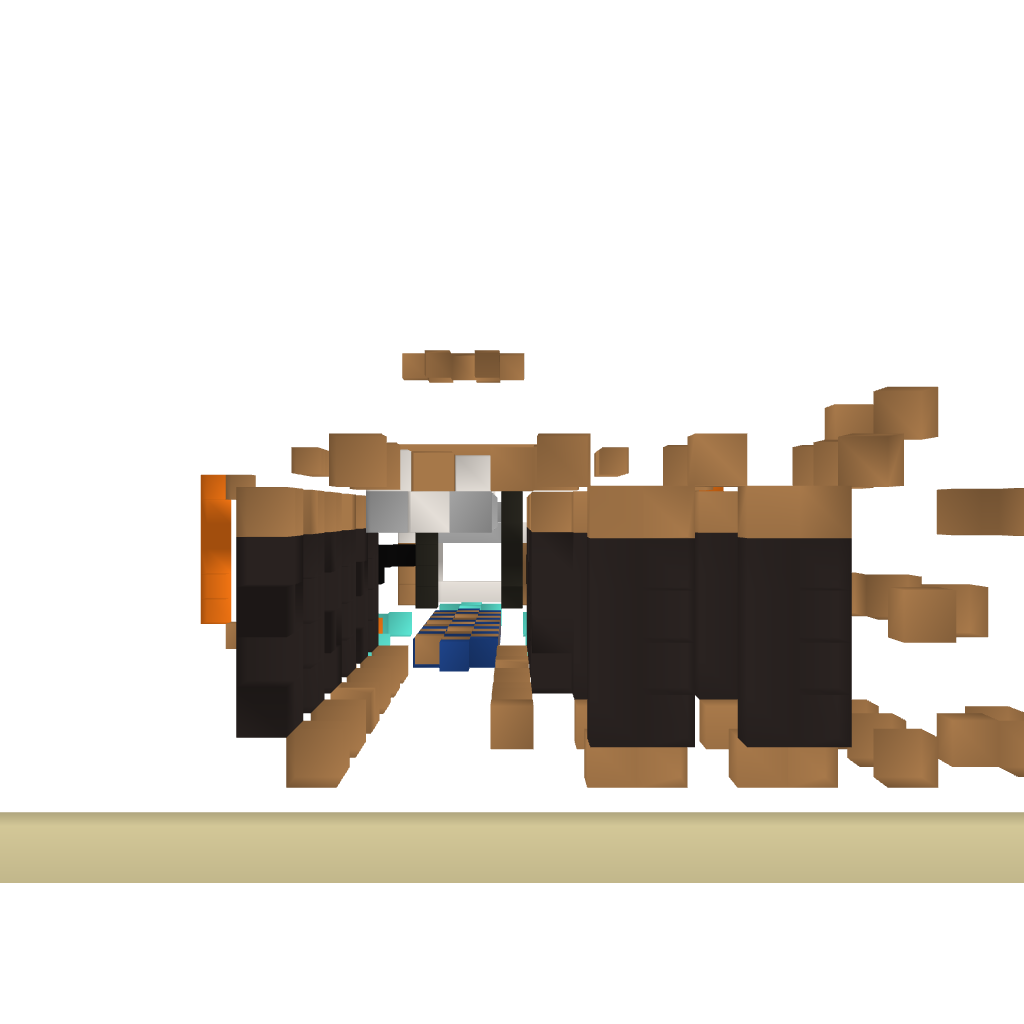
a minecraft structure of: Strongroom